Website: lowes
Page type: delivery-shipping
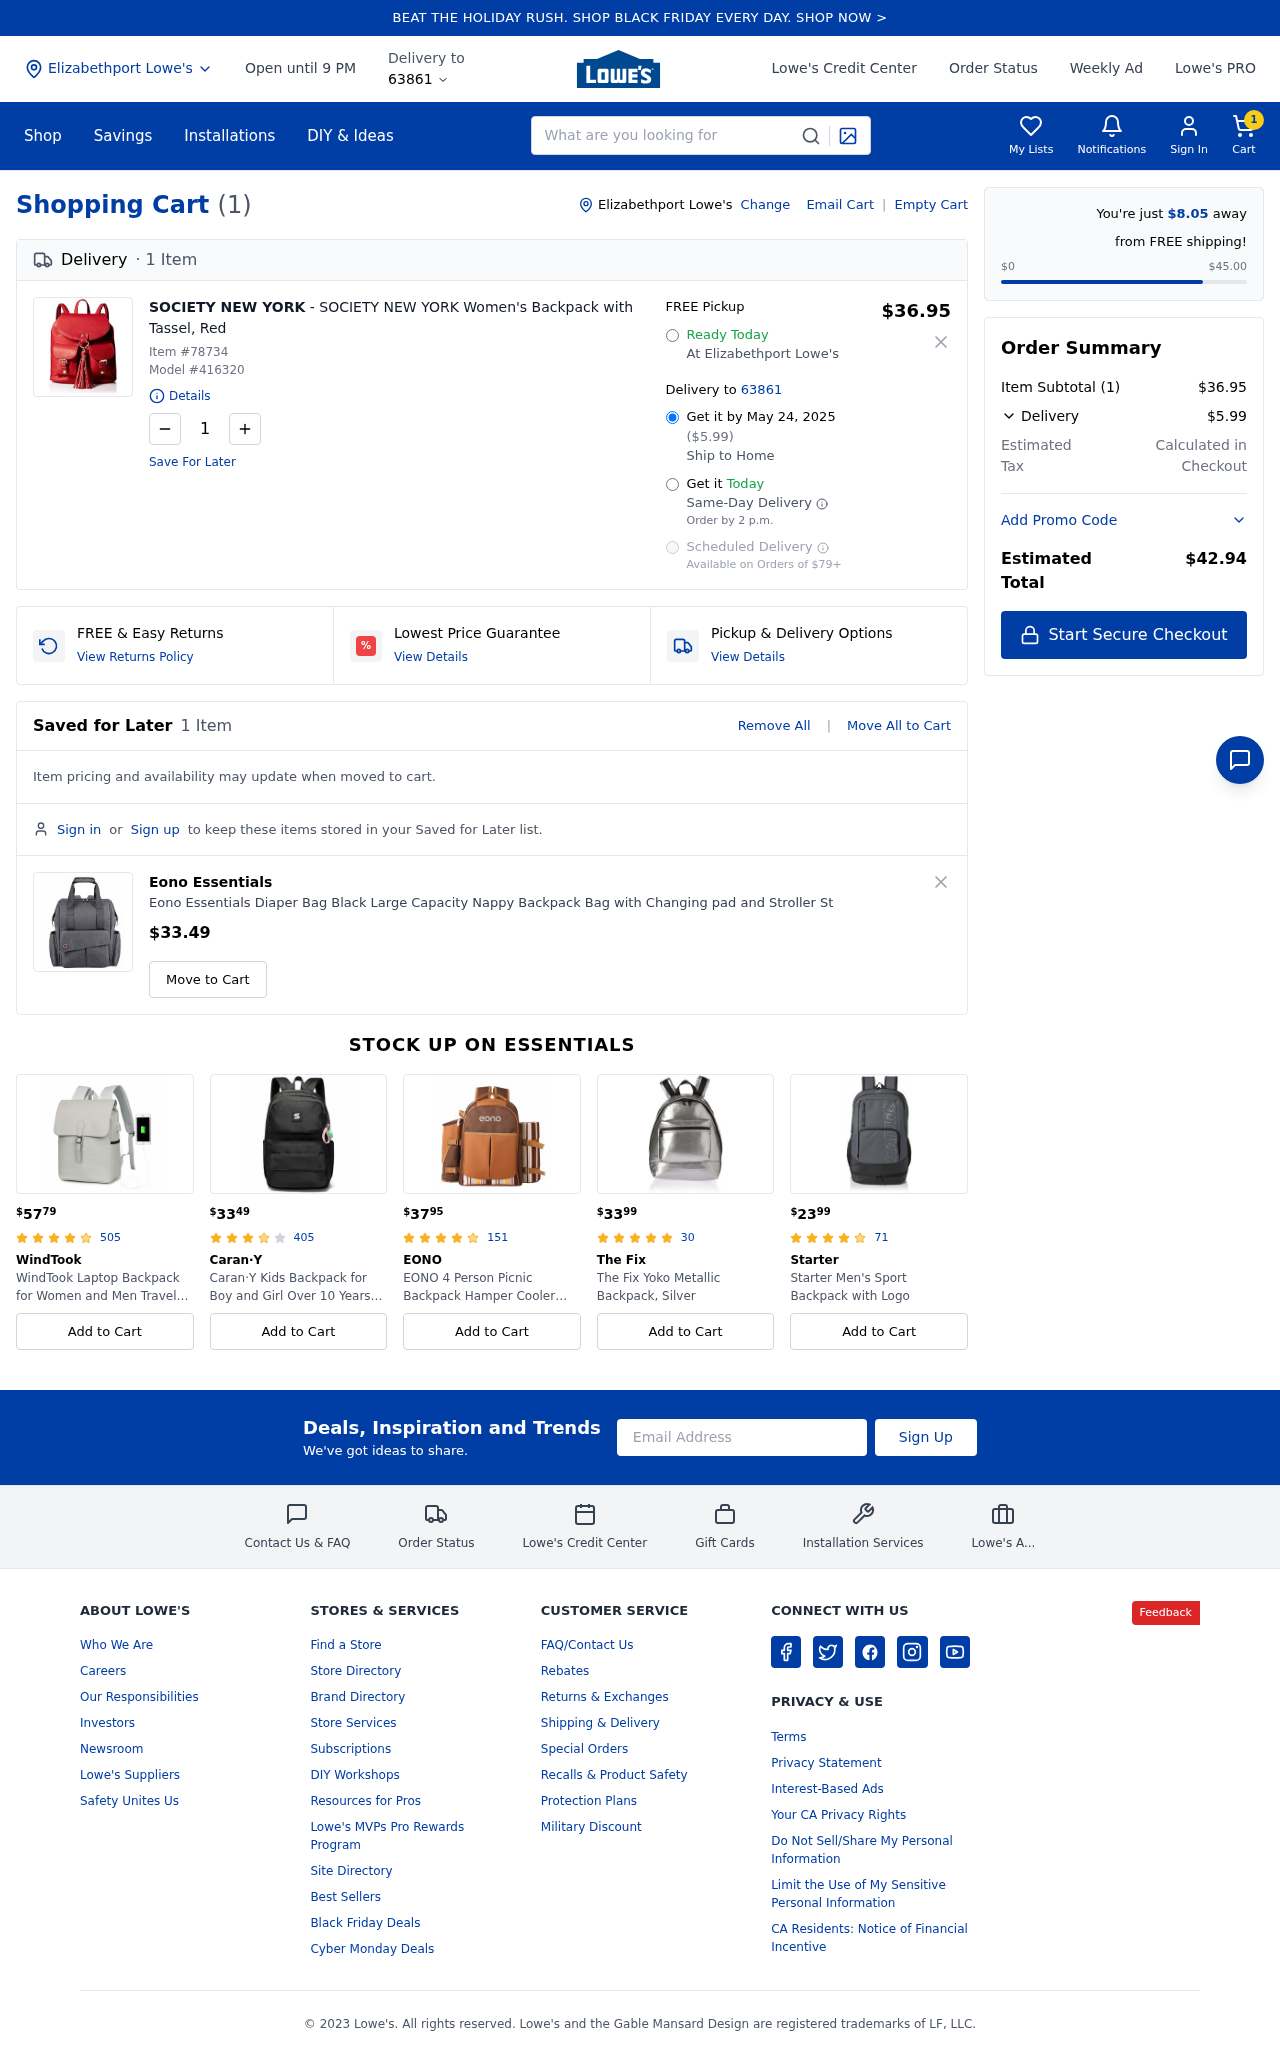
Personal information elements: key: PII_CITY
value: Elizabethport
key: PII_EMAIL
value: jcampbell@yahoo.com
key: PII_POSTCODE
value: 63861
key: PII_CITY2
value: Elizabethport
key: PII_CITY3
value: Elizabethport
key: PII_POSTCODE_FULL
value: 63861
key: PII_POSTCODE_NUMERIC
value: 63861
Product elements: key: PRODUCT1_BRAND
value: SOCIETY NEW YORK
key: PRODUCT1_NAME
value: SOCIETY NEW YORK Women's Backpack with Tassel, Red
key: PRODUCT1_PRICE
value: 36.95
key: PRODUCT1_QUANTITY
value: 1
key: PRODUCT2_BRAND
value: Eono Essentials
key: PRODUCT2_NAME
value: Eono Essentials Diaper Bag Black Large Capacity Nappy Backpack Bag with Changing pad and Stroller St
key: PRODUCT2_PRICE
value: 33.49
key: PRODUCT1_ITEM_NUMBER
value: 78734
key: PRODUCT1_MODEL_NUMBER
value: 416320
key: PRODUCT3_PRICE
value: $5779
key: PRODUCT3_NUM_RATINGS
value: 505
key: PRODUCT3_BRAND
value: WindTook
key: PRODUCT3_NAME
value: WindTook Laptop Backpack for Women and Men Travel Computer Bag School College Daypack Suits 15 Inch
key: PRODUCT4_PRICE
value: $3349
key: PRODUCT4_NUM_RATINGS
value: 405
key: PRODUCT4_BRAND
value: Caran·Y
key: PRODUCT4_NAME
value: Caran·Y Kids Backpack for Boy and Girl Over 10 Years Old (L-18 inc, Black)
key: PRODUCT5_PRICE
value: $3795
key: PRODUCT5_NUM_RATINGS
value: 151
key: PRODUCT5_BRAND
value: EONO
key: PRODUCT5_NAME
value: EONO 4 Person Picnic Backpack Hamper Cooler Bag with Tableware Set & Blanket …
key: PRODUCT6_PRICE
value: $3399
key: PRODUCT6_NUM_RATINGS
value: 30
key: PRODUCT6_BRAND
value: The Fix
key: PRODUCT6_NAME
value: The Fix Yoko Metallic Backpack, Silver
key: PRODUCT7_PRICE
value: $2399
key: PRODUCT7_NUM_RATINGS
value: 71
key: PRODUCT7_BRAND
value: Starter
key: PRODUCT7_NAME
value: Starter Men's Sport Backpack with Logo
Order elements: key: ORDER_NUM_ITEMS
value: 1
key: ORDER_DELIVERY_DATE
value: May 24, 2025
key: ORDER_SHIPPING_COST
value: $5.99
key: AWAY_FROM_FREE_SHIPPING
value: $8.05
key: ORDER_SUBTOTAL
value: $36.95
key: ORDER_TOTAL
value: $42.94
Search elements: key: HEADER_SEARCH
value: What are you looking for